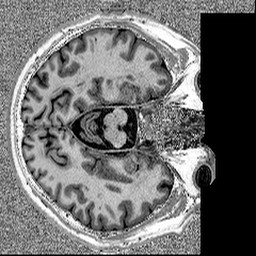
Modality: MP2RAGE
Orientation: axial
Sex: male